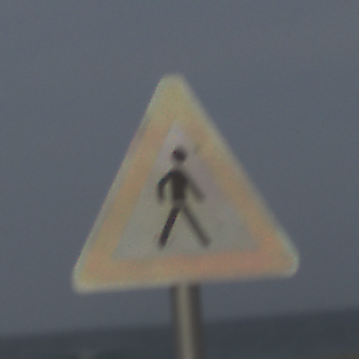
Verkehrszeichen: FussgaengerLinks
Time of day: MorningAfternoon
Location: Outdoor (Suburban)
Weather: PartlyCloudy
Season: NotSpecified
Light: Natural